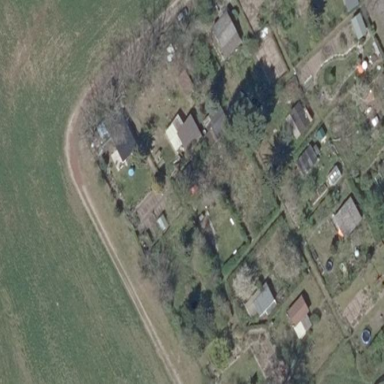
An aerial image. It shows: Allotments area.